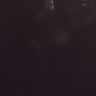
Metastatic tissue present: no